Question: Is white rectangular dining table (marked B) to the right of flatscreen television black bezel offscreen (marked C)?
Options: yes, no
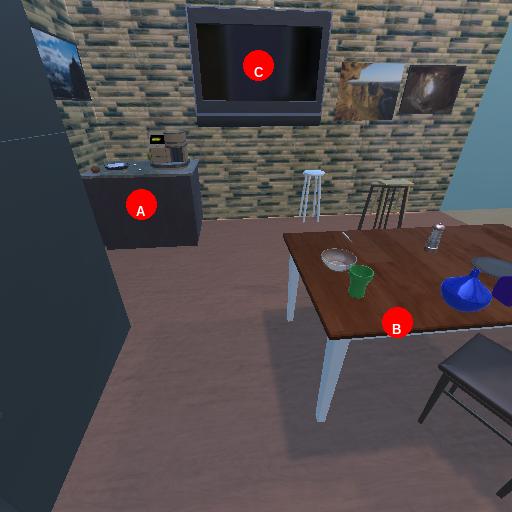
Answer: yes